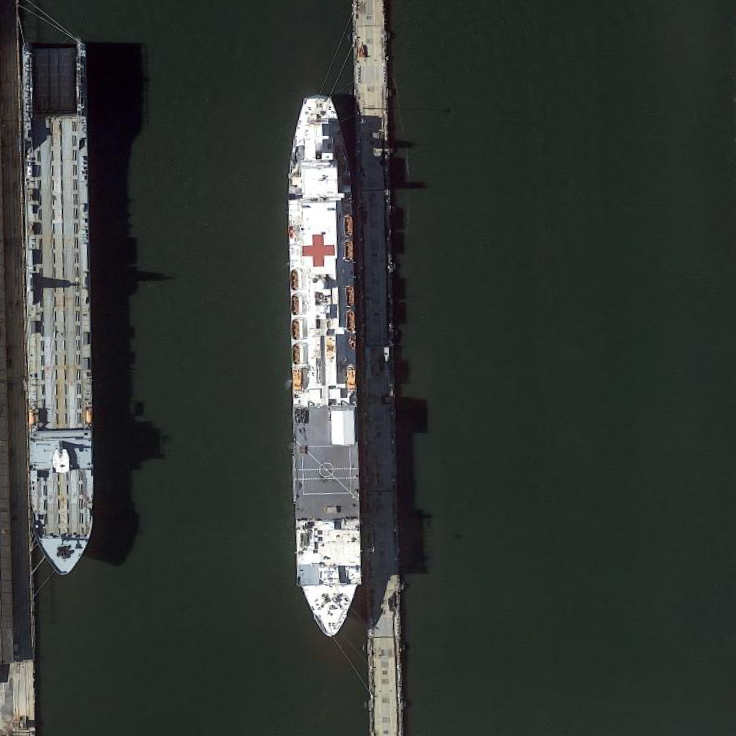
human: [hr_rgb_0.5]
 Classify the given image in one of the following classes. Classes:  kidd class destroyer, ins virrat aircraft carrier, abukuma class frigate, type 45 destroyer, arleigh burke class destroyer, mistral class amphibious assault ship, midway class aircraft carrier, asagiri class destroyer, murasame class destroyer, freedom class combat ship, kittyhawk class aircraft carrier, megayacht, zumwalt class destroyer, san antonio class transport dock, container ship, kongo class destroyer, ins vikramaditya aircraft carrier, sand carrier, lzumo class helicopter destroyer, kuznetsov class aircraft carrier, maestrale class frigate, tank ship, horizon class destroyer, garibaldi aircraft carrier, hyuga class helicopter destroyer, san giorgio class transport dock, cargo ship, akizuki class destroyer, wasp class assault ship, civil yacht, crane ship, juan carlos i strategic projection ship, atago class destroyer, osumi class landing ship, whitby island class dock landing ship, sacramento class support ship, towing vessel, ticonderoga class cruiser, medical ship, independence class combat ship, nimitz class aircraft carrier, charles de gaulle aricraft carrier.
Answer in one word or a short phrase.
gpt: Medical ship